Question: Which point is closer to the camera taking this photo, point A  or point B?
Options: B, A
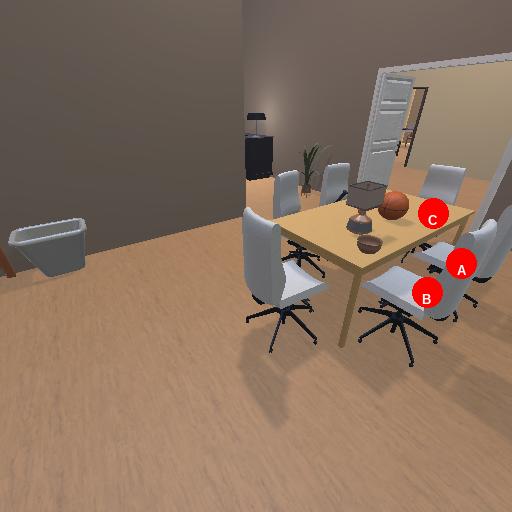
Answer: B